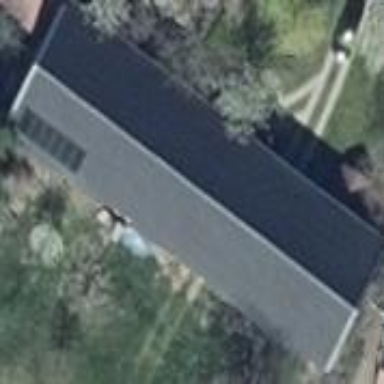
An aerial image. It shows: Gabled building with black roof oriented along its length.